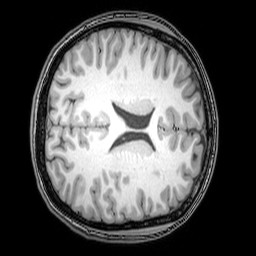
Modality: T1w
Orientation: axial
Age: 23
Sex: female
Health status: healthy
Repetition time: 0.081 s
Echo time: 0.037 s